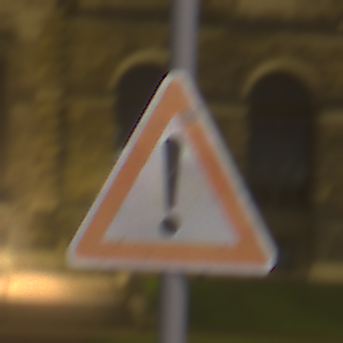
Verkehrszeichen: Gefahrenstelle
Umgebung: Outdoor, Urban
Tageszeit: Night
Wetter: Overcast
Licht: Artificial
Jahreszeit: NotSpecified
Kontrast: HighContrast